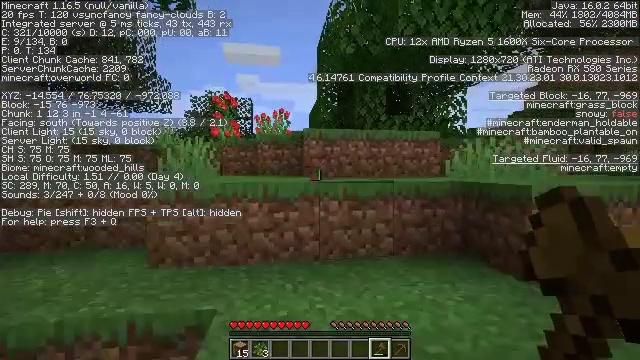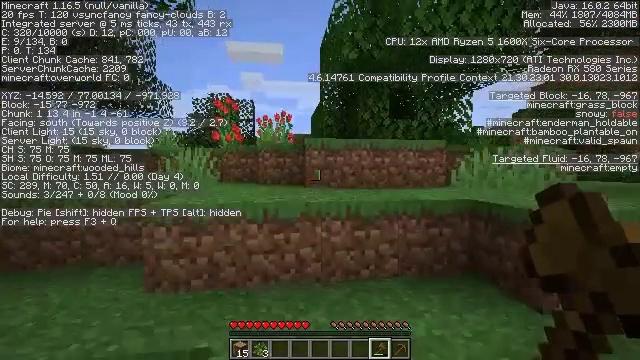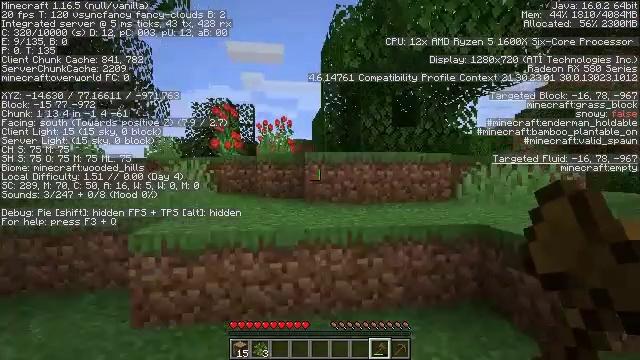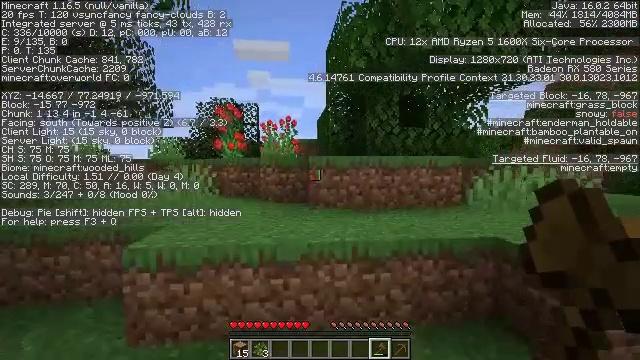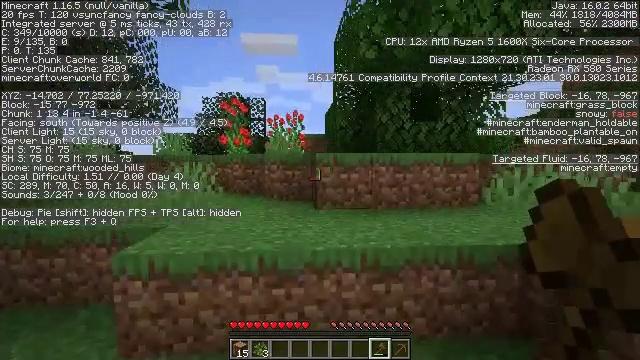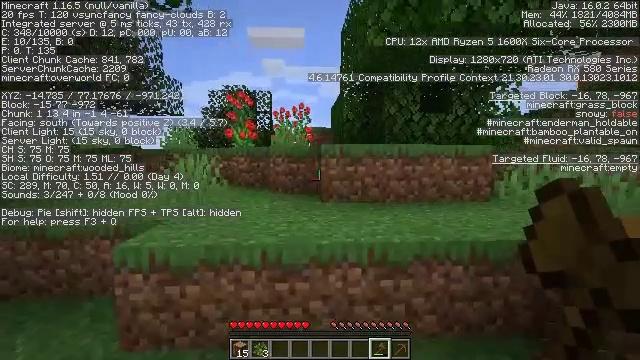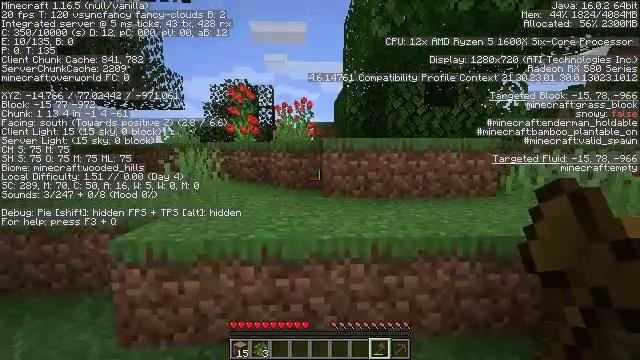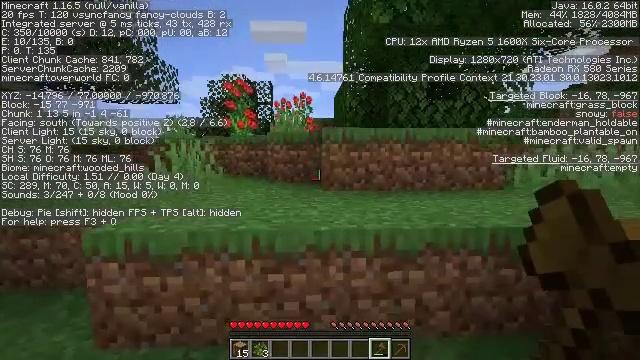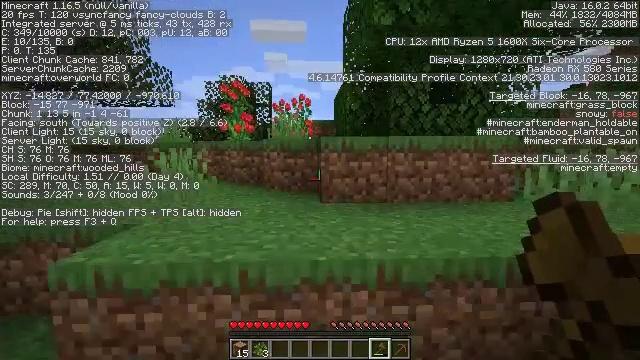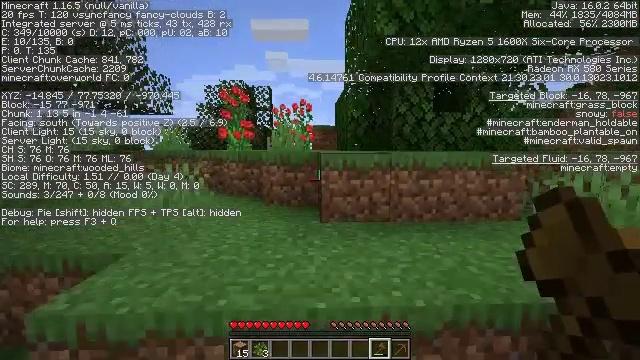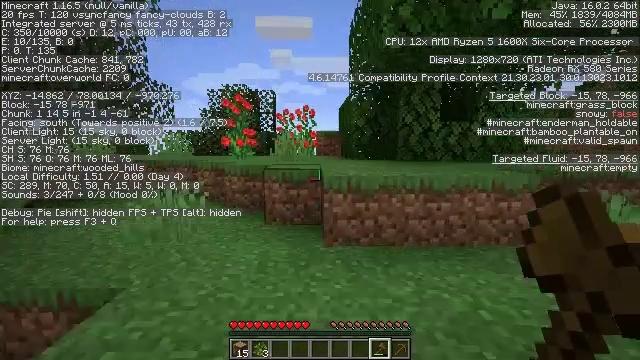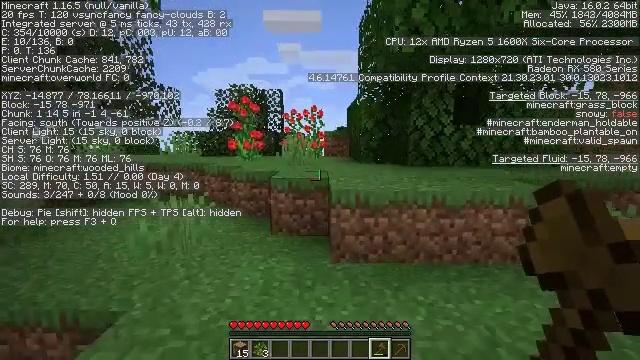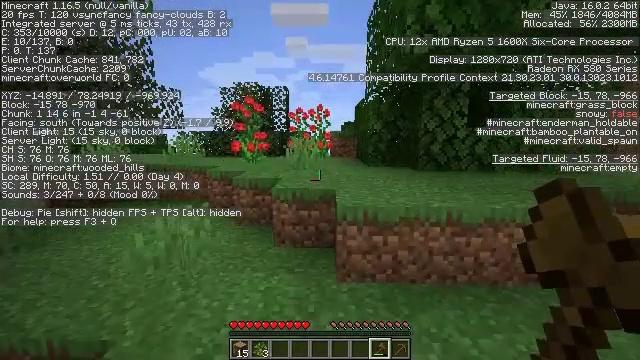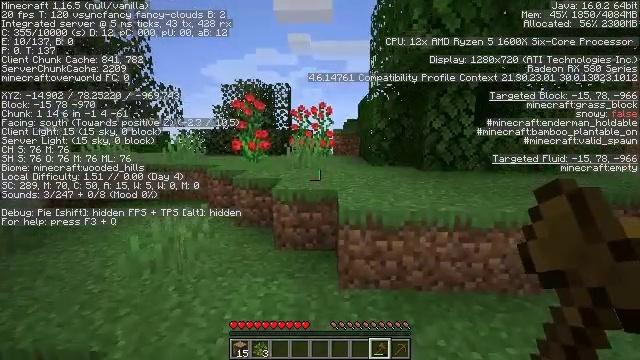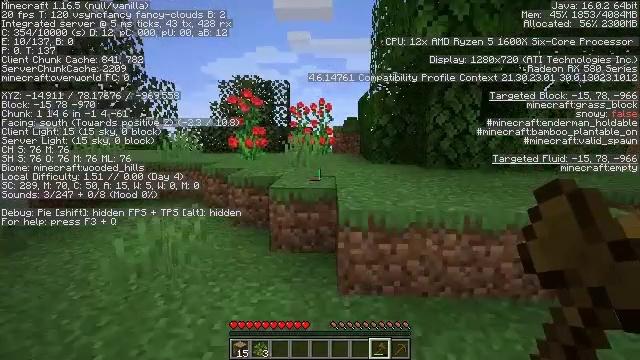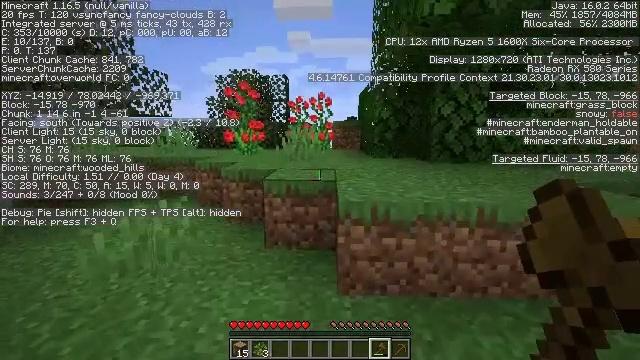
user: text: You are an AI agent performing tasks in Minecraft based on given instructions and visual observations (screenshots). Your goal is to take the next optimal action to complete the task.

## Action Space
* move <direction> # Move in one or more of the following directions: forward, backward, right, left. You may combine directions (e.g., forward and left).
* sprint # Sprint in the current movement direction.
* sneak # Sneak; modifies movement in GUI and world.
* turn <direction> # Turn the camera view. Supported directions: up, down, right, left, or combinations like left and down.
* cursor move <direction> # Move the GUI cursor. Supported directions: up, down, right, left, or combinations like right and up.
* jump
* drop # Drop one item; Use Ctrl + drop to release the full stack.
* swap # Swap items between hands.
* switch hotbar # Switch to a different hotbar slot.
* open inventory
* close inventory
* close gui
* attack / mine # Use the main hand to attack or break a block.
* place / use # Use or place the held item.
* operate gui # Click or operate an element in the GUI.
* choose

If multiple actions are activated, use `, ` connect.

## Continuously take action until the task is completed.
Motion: motion action
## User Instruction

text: Harvest the rose bush for its flowers.
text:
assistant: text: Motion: move forward, jump
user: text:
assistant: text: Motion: move forward, jump
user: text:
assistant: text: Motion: move forward, turn left, jump
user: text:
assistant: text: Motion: move forward, turn left and down
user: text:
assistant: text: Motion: move forward, turn left and down
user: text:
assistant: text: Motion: move forward
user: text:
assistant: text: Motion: move forward
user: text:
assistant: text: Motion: move forward, jump
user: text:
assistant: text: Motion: move forward, jump
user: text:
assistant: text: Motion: move forward, jump
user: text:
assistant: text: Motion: move forward, turn left and down, jump
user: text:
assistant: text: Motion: move forward, turn left and down, jump
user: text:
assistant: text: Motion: move forward, jump
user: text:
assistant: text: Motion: move forward
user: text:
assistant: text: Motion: move forward
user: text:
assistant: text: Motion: move forward
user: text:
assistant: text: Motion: move forward
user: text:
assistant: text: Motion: move forward, jump
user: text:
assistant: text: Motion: move forward, jump
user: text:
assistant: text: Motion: move forward, jump
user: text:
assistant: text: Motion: move forward, jump
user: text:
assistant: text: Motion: move forward, jump
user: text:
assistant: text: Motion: move forward, jump
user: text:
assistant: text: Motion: move forward
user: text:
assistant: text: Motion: move forward
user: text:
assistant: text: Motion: move forward
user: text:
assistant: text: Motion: move forward
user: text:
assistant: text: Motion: move forward, turn right
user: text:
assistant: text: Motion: move forward, turn right and up
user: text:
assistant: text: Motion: move forward